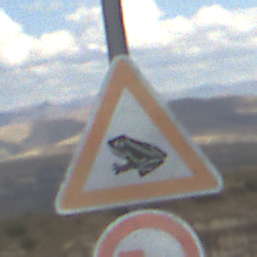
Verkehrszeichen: AmphibienwanderungRechts
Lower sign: UeberholverbotKraftfahrzeuge
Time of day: Midday
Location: Outdoor (Nature)
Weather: PartlyCloudy
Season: NotSpecified
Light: Natural